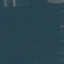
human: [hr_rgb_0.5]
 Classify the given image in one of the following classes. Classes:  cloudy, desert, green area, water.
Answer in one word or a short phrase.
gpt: green area